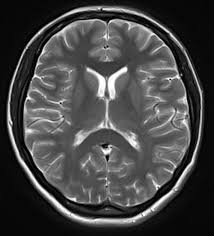
Label: notumor